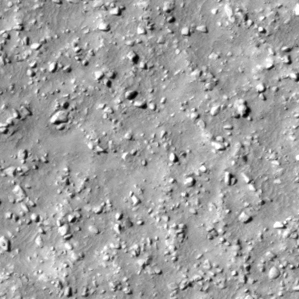
Label: non_frost